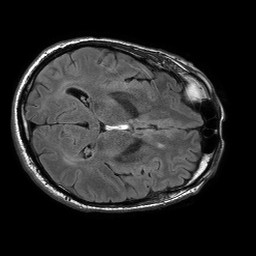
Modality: FLAIR
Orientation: axial
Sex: male
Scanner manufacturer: philips
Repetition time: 11 s
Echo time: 0.125 s